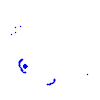
Particle: pion